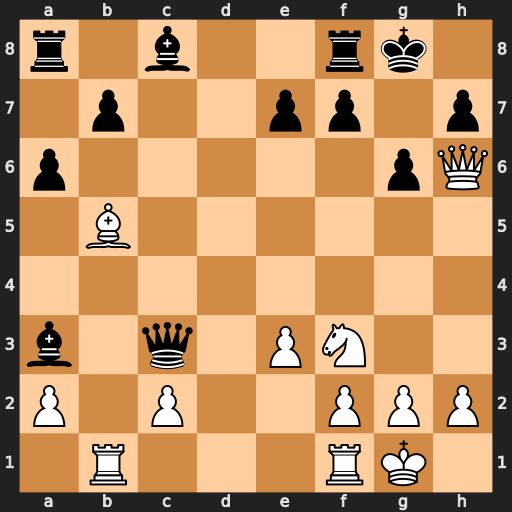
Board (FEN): r1b2rk1/1p2pp1p/p5pQ/1B6/8/b1q1PN2/P1P2PPP/1R3RK1
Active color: w
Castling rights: -
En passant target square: -
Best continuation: Rb3 Qg7 Qxg7+ Kxg7 Rxa3